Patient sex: F
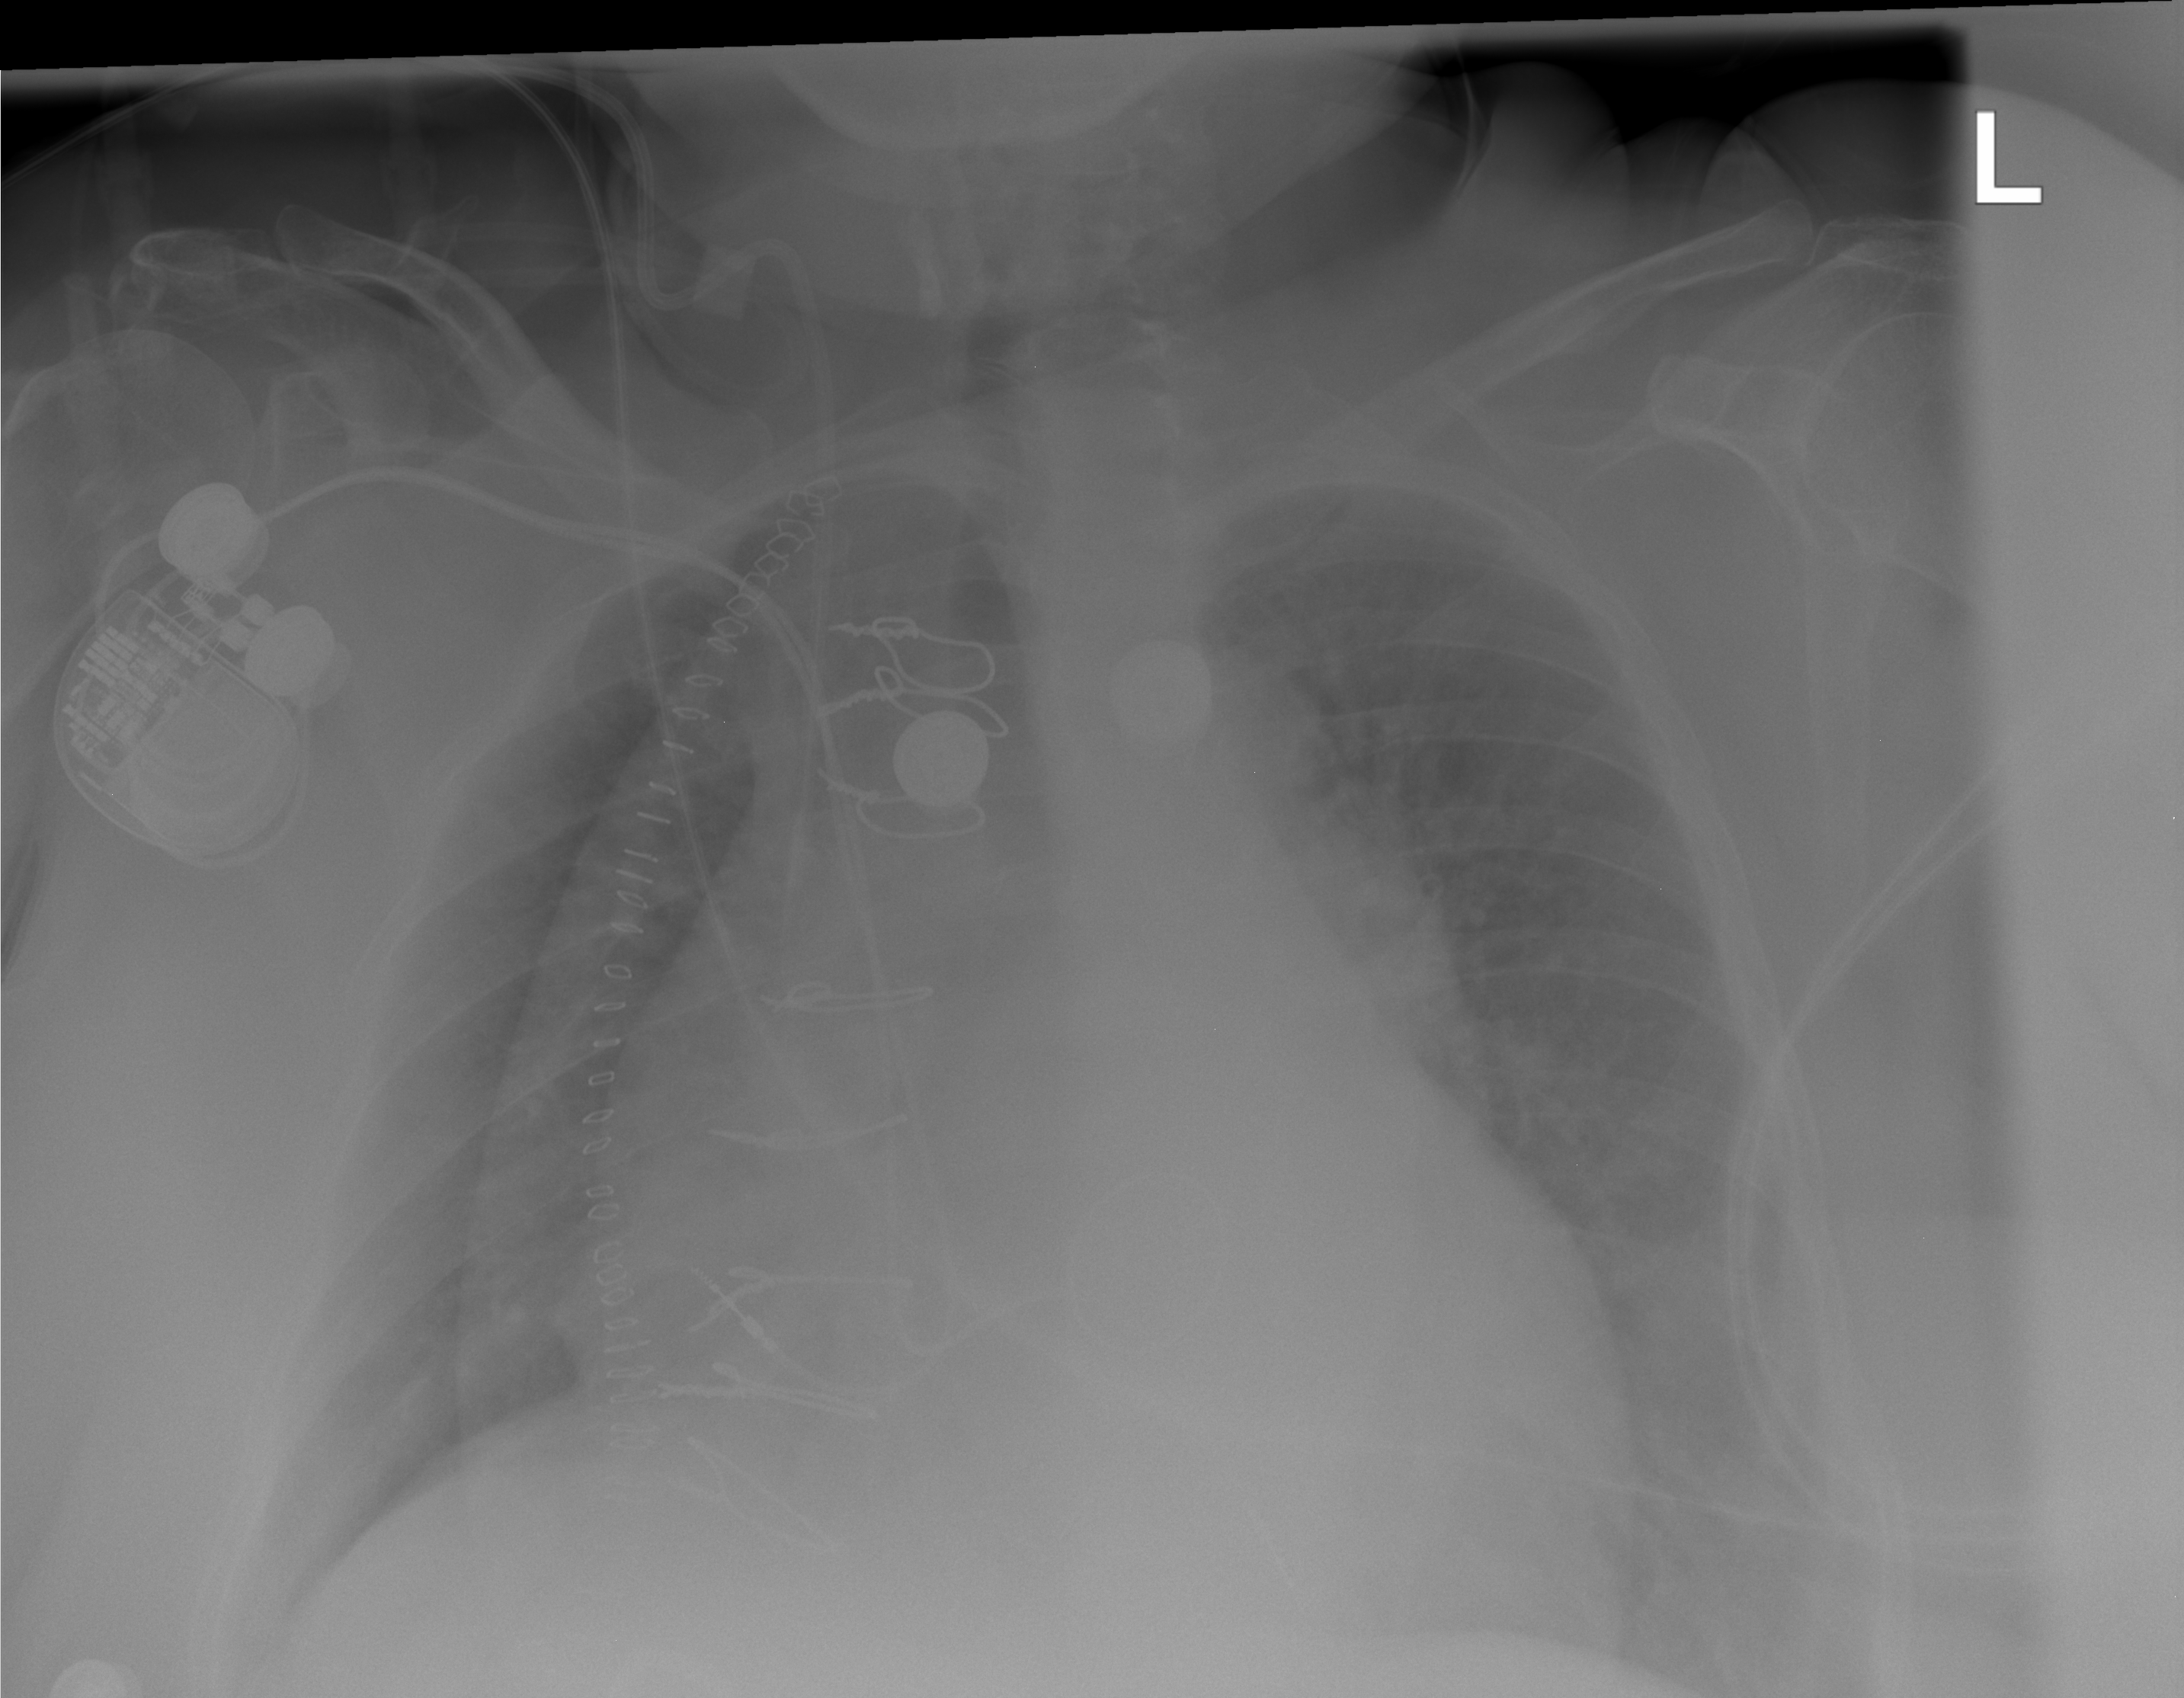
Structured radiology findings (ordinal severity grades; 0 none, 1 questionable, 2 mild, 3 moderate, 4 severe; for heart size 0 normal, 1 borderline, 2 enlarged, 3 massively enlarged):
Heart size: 2
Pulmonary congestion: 2
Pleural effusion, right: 0
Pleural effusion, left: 0
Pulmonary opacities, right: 0
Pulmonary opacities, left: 0
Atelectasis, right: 0
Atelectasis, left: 0